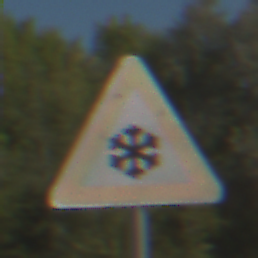
Verkehrszeichen: SchneeOderEisglaette
Umgebung: Outdoor, Nature
Tageszeit: Midday
Wetter: Clear
Licht: Natural
Jahreszeit: Summer
Kontrast: HighContrast